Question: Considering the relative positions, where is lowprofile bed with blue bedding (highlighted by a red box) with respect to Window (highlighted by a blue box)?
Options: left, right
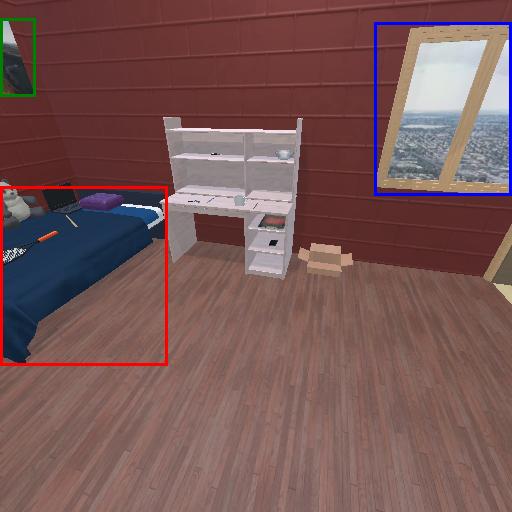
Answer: left